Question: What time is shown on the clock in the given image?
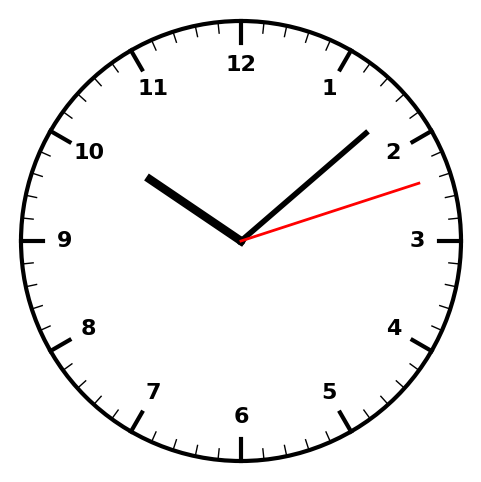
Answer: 10:08:12